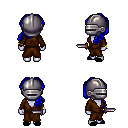
a pixel art fantasy rpg character, female body template, dark elf, purple skin, brown robe, red pants, blue princess hairstyle, metal helm, bracelets, black slippers, dagger, four views (front, back, left, right), 2x2 character sprite sheet, small pixel art, hard edges, no anti-aliasing